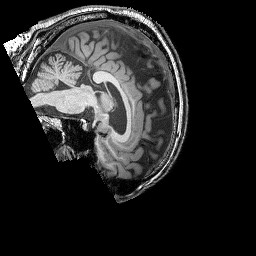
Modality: T1w
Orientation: sagittal
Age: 63
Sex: male
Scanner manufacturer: siemens
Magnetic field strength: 3 T
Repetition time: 2.25 s
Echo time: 0.00411 s